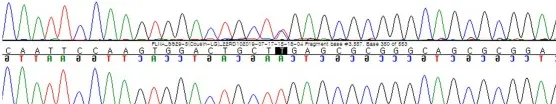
Reverse DNA sequencing chromatogram of the patients and his family members.
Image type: chart (chart)